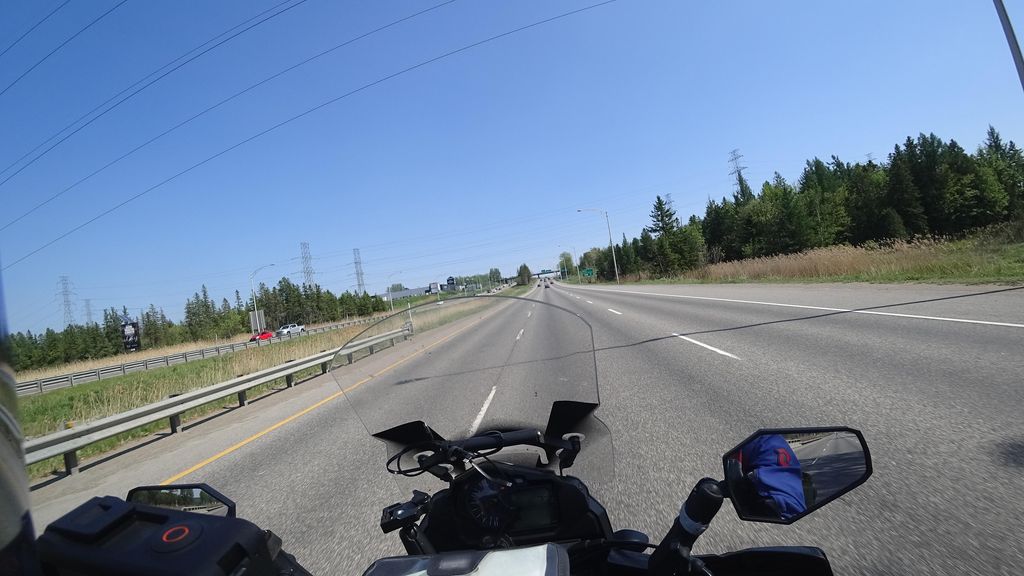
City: quebec_city